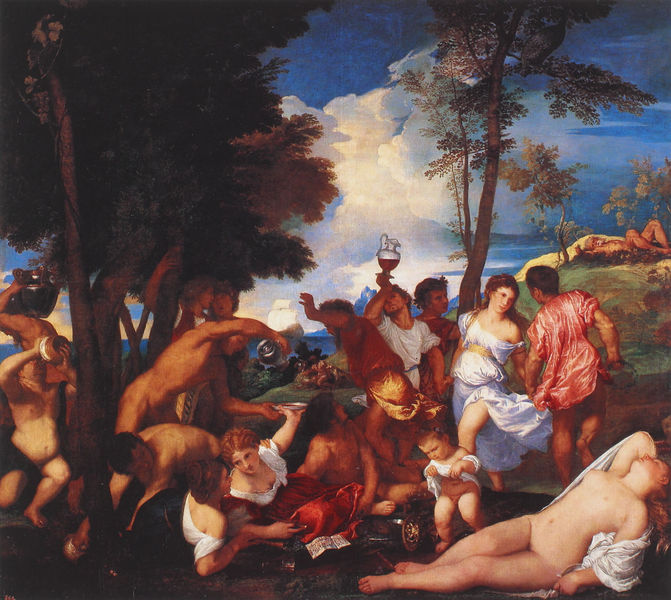
Titel: Bacchanal
Künstler: Tizian
Institution: Madrid, Museo del Prado
Schlagwörter: akt, baum, berg, blau, dunkel, himmel, mann, meer, nackt, schatten, wasser, wolken, bäume, frauen, landschaft, menschen, see, ufer, brust, busen, frau, hell, kleider, licht, männer, rot, tuch, wiese, fest, leute, tanz, alkohol, feier, feiern, jung, trinken, schale, schüssel, sonne, kind, klassizismus, tanzen, rosa, wald, küste, schiff, liebe, segelschiff, hafen, wein, dick, weib, weiber, muse, junge, erotisch, knie, antike, draußen, sex, mythologie, orgie, karaffe, zeus, bacchus, versuchung, eros, historienmalerei, poussin, venus, trinker, amor, sexy, paare, nckt, bachus, baccus, mthologie, hünsch, neckisch, junge mädchen, gott des weines